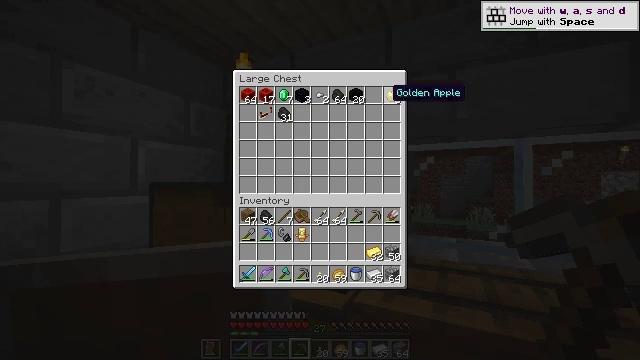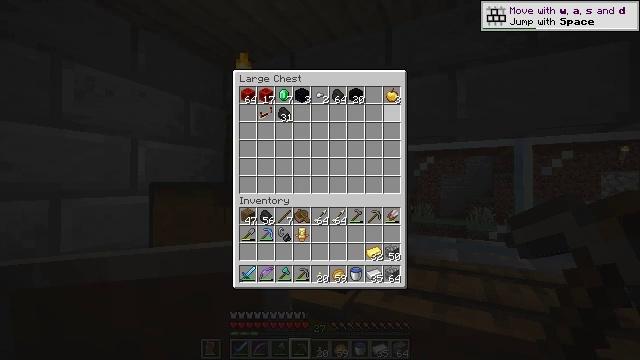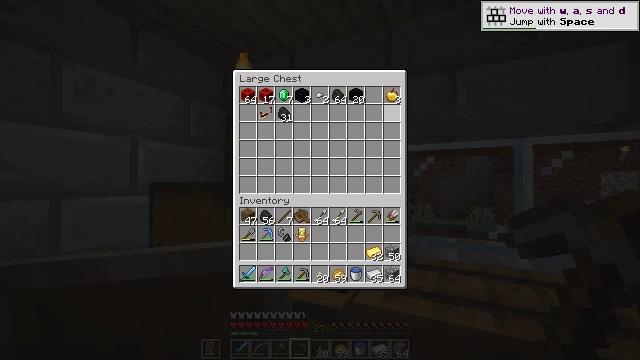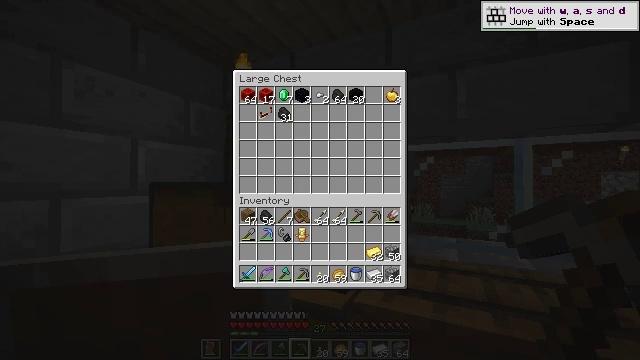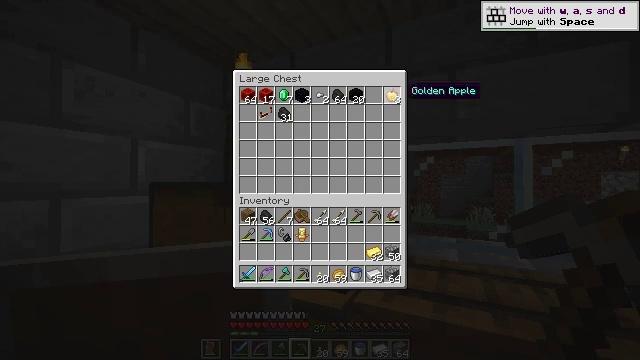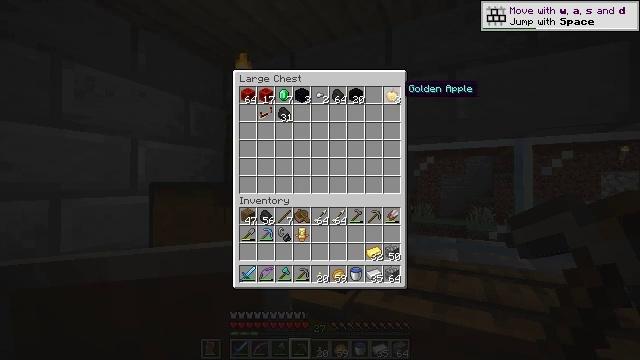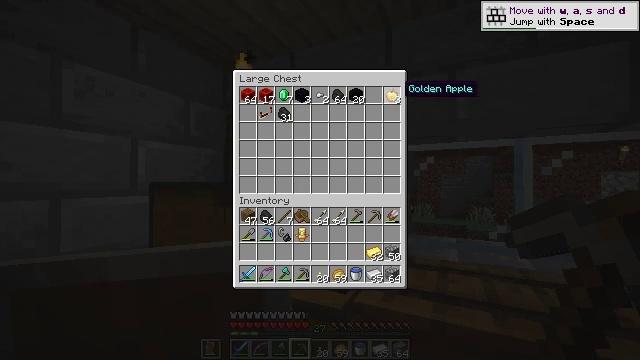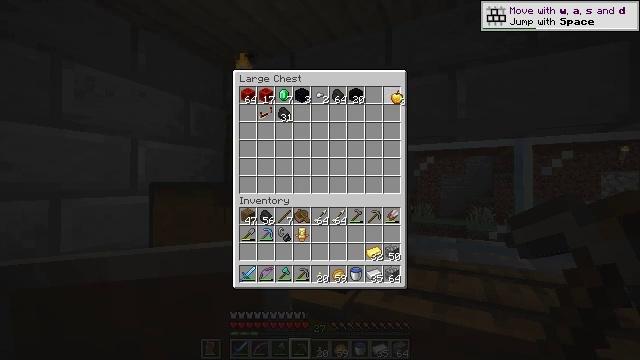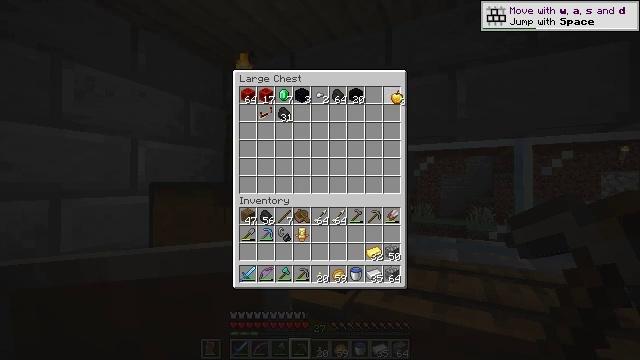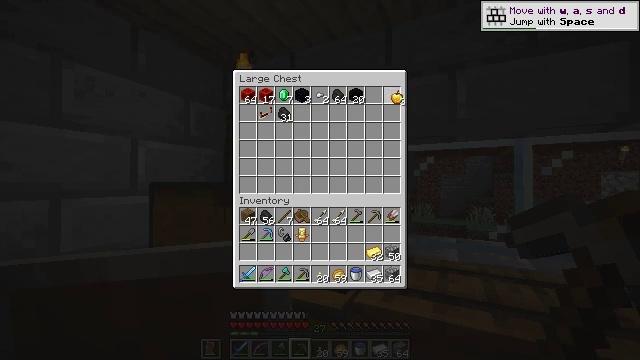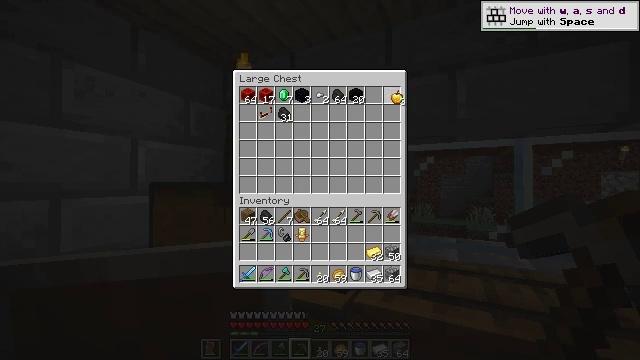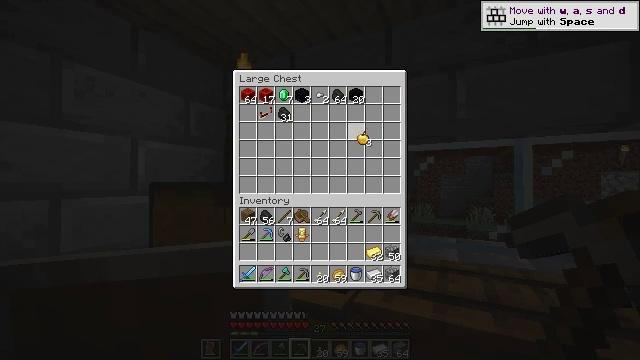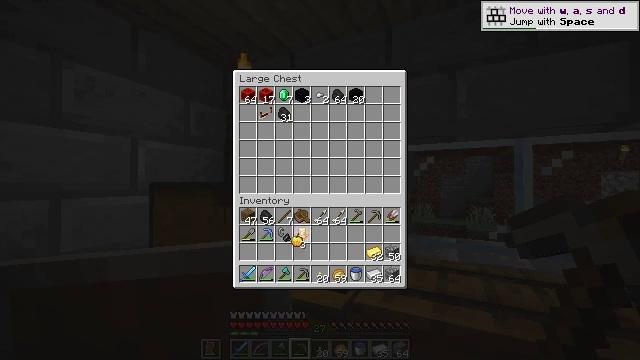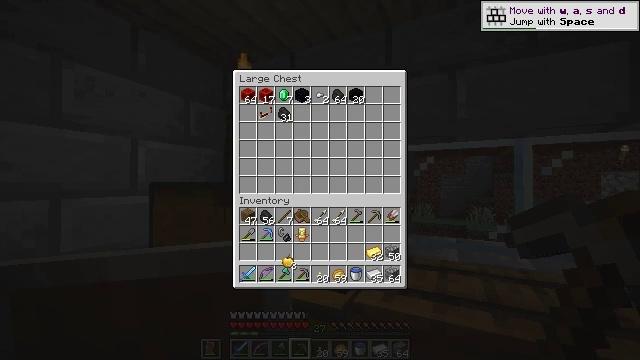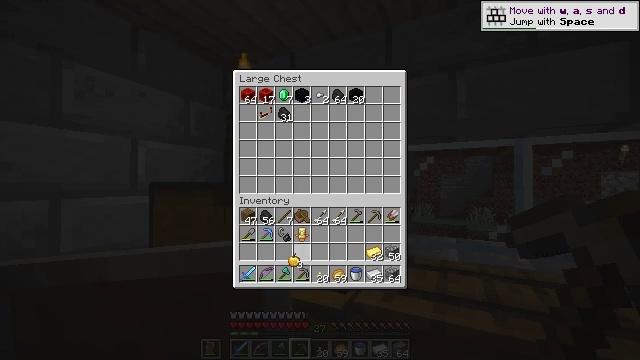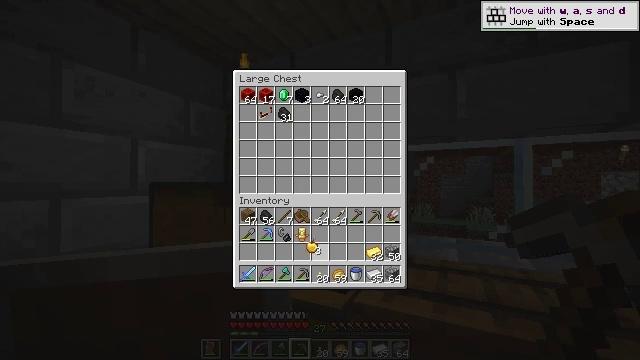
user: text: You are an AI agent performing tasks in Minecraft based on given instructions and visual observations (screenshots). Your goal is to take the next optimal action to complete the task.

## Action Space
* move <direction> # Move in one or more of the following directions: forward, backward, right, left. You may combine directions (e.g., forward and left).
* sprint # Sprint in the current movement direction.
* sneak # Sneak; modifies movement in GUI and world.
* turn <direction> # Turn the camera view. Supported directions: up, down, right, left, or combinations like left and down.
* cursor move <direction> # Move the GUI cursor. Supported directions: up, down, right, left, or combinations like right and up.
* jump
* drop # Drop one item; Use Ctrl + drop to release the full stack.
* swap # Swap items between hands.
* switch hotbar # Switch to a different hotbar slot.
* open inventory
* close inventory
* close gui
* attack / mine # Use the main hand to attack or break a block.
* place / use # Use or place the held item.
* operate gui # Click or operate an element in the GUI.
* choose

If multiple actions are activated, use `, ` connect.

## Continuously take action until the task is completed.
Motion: motion action
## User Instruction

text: Use the crafting table to make golden boots.
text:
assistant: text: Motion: cursor move right
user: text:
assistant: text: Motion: no_op
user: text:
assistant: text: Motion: no_op
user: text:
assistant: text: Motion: no_op
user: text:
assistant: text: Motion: no_op
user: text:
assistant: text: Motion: no_op
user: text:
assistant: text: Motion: operate gui
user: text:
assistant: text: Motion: operate gui
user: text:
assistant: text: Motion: no_op
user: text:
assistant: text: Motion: no_op
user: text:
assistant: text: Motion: cursor move left and down
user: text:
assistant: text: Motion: cursor move left and down
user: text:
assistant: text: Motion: cursor move left and down
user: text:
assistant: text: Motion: no_op
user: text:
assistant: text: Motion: cursor move right and up
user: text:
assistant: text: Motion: no_op
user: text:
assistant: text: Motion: no_op
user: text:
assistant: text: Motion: no_op
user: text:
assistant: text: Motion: no_op
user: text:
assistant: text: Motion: no_op
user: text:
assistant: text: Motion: cursor move right and up
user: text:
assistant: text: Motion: cursor move right and up
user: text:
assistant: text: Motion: cursor move up
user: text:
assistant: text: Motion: cursor move up
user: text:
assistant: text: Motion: cursor move left
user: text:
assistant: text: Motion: no_op
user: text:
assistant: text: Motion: no_op
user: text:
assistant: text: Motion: operate gui
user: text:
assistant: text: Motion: operate gui
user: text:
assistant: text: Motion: no_op